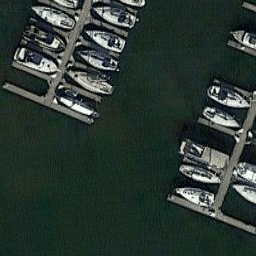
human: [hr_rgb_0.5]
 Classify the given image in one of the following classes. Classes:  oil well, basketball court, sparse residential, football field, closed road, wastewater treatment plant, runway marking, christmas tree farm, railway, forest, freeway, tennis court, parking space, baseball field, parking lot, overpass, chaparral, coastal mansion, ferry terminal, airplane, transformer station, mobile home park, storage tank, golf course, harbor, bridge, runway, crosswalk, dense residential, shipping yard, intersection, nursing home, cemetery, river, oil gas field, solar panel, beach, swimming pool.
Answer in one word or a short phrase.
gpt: harbor